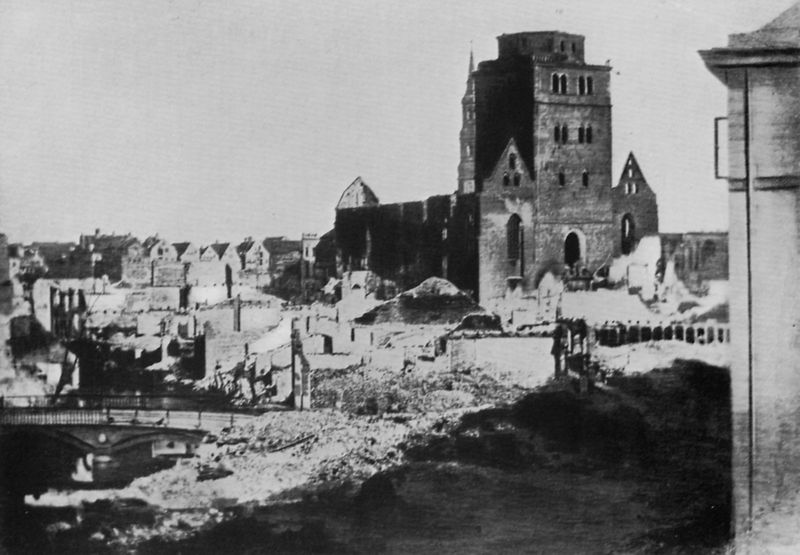
Titel: Die Ruinen der Nikolaikirche
Künstler: Carl Ferdinand Stelzner
Schlagwörter: dunkel, himmel, schatten, wasser, weiß, fluss, kirchturm, landschaft, stadt, fenster, grau, licht, pfeiler, schwarz, dach, gebäude, haus, schloss, zaun, alt, wand, steine, tod, bild, bach, horizont, häuser, hügel, spiegelung, brücke, flach, kirche, sonne, boden, tal, anhöhe, turm, chaos, schiff, ecke, ansicht, fassade, ort, dorf, dächer, giebel, mauer, geröll, empore, schutt, böschung, krieg, not, trümmer, zerstörung, geländer, menschenleer, tor, unscharf, foto, fotografie, ortschaft, photographie, stadtansicht, ruine, burg, hauswand, türme, dom, bomben, regenrinne, schwarz-weiss, ruinen, arkaden, kathedrale, photo, kaputt, mauern, elend, mittelalter, romanik, zerstört, israel, aufnahme, basilika, romanisch, spitztürme, nachkrieg, bombe, trist, kirchenruine, for, flusss, grundmauern, häuserwand